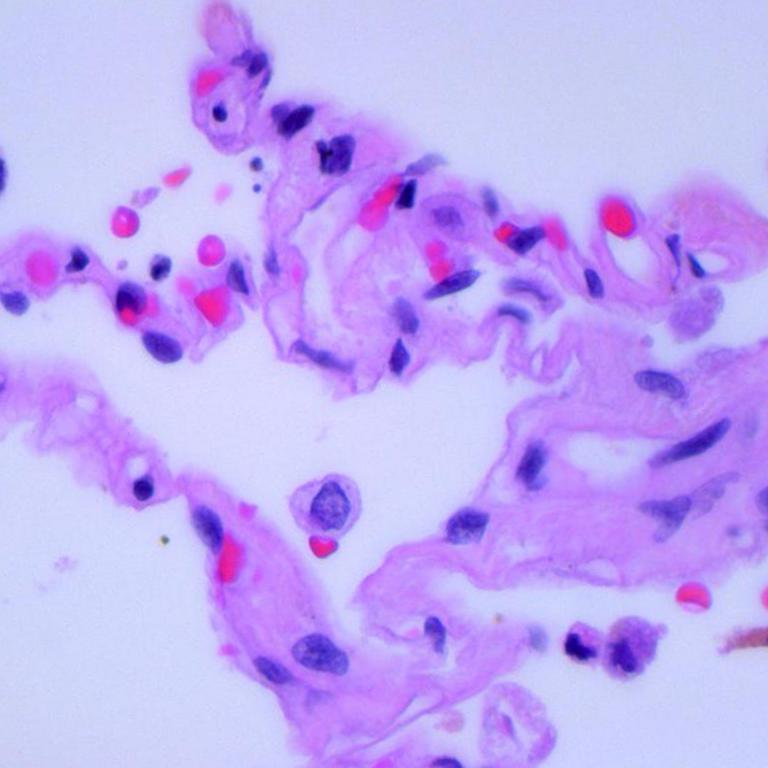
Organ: lung
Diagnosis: benign